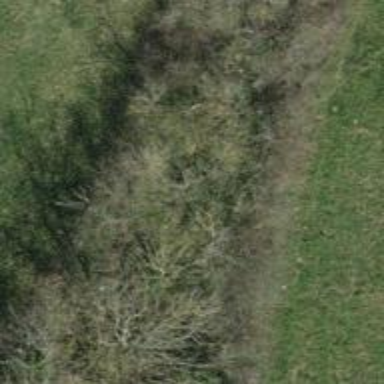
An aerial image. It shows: Row of trees in natural setting.